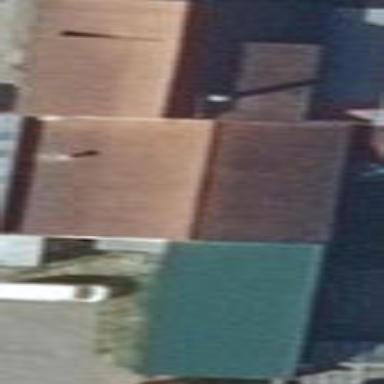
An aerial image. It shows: Restaurant in building.